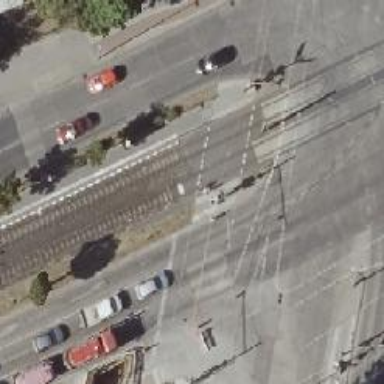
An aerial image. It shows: Uncontrolled tram railway crossing.